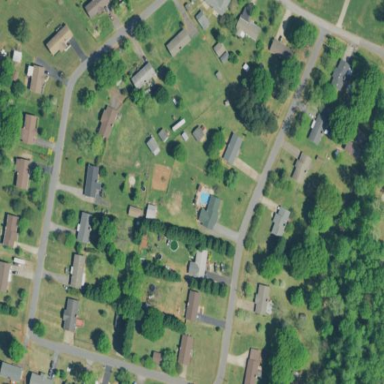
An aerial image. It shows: Residential area within neighborhood.